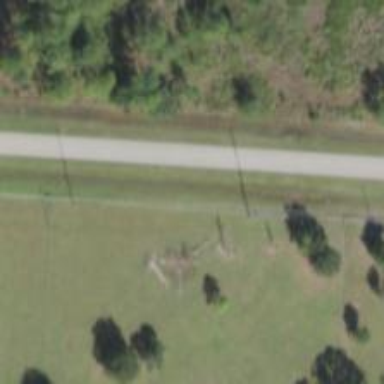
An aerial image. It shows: Power pole.